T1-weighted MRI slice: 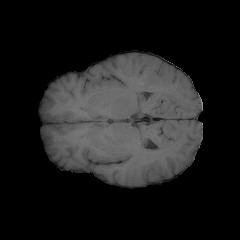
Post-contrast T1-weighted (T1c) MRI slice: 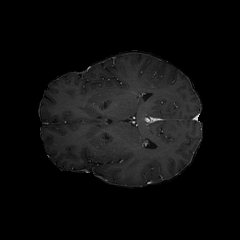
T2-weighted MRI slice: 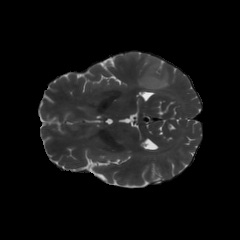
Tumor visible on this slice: yes